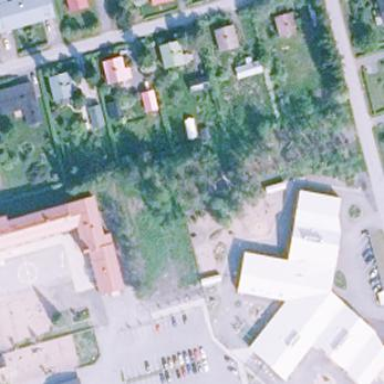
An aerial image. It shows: Kindergarten.